Question: <URL>
There is a 'div .background-image-div' (containing a 'span' holding a full screen background image) with 'position:fixed', so it does not scroll with the page content.
The rest of the page content appears hovering/stacked on the top of the background image. The picture I attached show the problems and the positions I applied to different elements of HTML.

The problems/my questions can be divided into two categories:
1. The ul containing the animating text, and the rest of the content (the orange bordered div in the picture) should be in the flow. By "in the flow", I mean they should appear where they are coded in the markup, that is the orange bordered div after the blue bordered ul. But what is happening is that the blue bordered ul is "out of flow" - it does not appear where it was written in the markup, but is hovering over everything else.
2. I want the blue bordered ul to appear at the bottom of the viewport (the screen without scrolling down at all), and the orange boredered div should appear after it - so it is not visible until we scroll down on the page. Now i think I will have to get the window height using JQuery and apply a margin-top of that value to the orange bordered div, (and something like that on blue bordered ul as well)- so i'll get to that later. But if you can suggest a CSS only solution, please do.
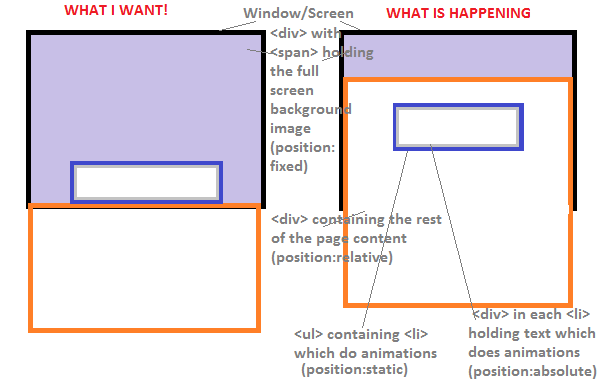
Answer: Got there in the end!
So we did a little rewrite of your layout. To make it a little easier we can create a 'div' that is acting as a page for us taking up 'height: 100%;'. In this we can 'position: absolute;' the 'ul' element at the bottom.
Next we put the text content under the first page element, with a little styling we put a 'width: 90%' and center it using 'margin: 10px auto;' this lets us see the background around the 'div'.
For the background we can place this on the 'body' and get it to resize using the whole page with this little bit of code.
'''
background: url(http://tympanus.net/Tutorials/CSS3FullscreenSlideshow/images/2.jpg) no-repeat center center fixed;
background-size: cover;
'''
And we are good to go! Any questions just let me know.
'''
html,
body {
height: 100%;
margin: 0;
background: url(http://tympanus.net/Tutorials/CSS3FullscreenSlideshow/images/2.jpg) no-repeat center center fixed;
background-size: cover;
}
.firstPage {
height: 100%;
}
.title-slideshow-ul {
position: absolute;
bottom: 0;
left: 0;
right: 0;
margin: auto;
width: 100%;
height: 100px;
list-style: none;
margin: 0px;
padding: 0;
}
.title-slideshow-ul li div {
position: absolute;
width: 100%;
line-height: 100px;
text-align: center;
opacity: 0;
color: red;
-webkit-animation: titleAnimation 36s linear infinite 0s;
-moz-animation: titleAnimation 36s linear infinite 0s;
-o-animation: titleAnimation 36s linear infinite 0s;
-ms-animation: titleAnimation 36s linear infinite 0s;
animation: titleAnimation 36s linear infinite 0s;
}
.title-slideshow-ul li div h3 {
font-family: 'BebasNeueRegular', 'Arial Narrow', Arial, sans-serif;
font-size: 40px;
padding: 0;
margin: 0;
text-transform: uppercase;
}
.content-other-than-slider {
width: 90%;
margin: 10px auto;
padding: 20px;
background: white;
}
/**********************************************************************/
/*title Animations*/
.title-slideshow-ul li:nth-child(2) div {
-webkit-animation-delay: 6s;
-moz-animation-delay: 6s;
-o-animation-delay: 6s;
-ms-animation-delay: 6s;
animation-delay: 6s;
}
.title-slideshow-ul li:nth-child(3) div {
-webkit-animation-delay: 12s;
-moz-animation-delay: 12s;
-o-animation-delay: 12s;
-ms-animation-delay: 12s;
animation-delay: 12s;
}
.title-slideshow-ul li:nth-child(4) div {
-webkit-animation-delay: 18s;
-moz-animation-delay: 18s;
-o-animation-delay: 18s;
-ms-animation-delay: 18s;
animation-delay: 18s;
}
.title-slideshow-ul li:nth-child(5) div {
-webkit-animation-delay: 24s;
-moz-animation-delay: 24s;
-o-animation-delay: 24s;
-ms-animation-delay: 24s;
animation-delay: 24s;
}
.title-slideshow-ul li:nth-child(6) div {
-webkit-animation-delay: 30s;
-moz-animation-delay: 30s;
-o-animation-delay: 30s;
-ms-animation-delay: 30s;
animation-delay: 30s;
}
/* Animation for the title */
@-webkit-keyframes titleAnimation {
0% {
opacity: 0
}
8% {
opacity: 1
}
17% {
opacity: 1
}
25% {
opacity: 0
}
100% {
opacity: 0
}
}
@-moz-keyframes titleAnimation {
0% {
opacity: 0
}
8% {
opacity: 1
}
17% {
opacity: 1
}
25% {
opacity: 0
}
100% {
opacity: 0
}
}
@-o-keyframes titleAnimation {
0% {
opacity: 0
}
8% {
opacity: 1
}
17% {
opacity: 1
}
25% {
opacity: 0
}
100% {
opacity: 0
}
}
@-ms-keyframes titleAnimation {
0% {
opacity: 0
}
8% {
opacity: 1
}
17% {
opacity: 1
}
25% {
opacity: 0
}
100% {
opacity: 0
}
}
@keyframes titleAnimation {
0% {
opacity: 0
}
8% {
opacity: 1
}
17% {
opacity: 1
}
25% {
opacity: 0
}
100% {
opacity: 0
}
}
'''
'''
<div class="firstPage">
<ul class="title-slideshow-ul">
<li>
<div>
<h3>re*lax*a*tion</h3>
</div>
</li>
<li>
<div>
<h3>qui*e*tude</h3>
</div>
</li>
<li>
<div>
<h3>bal*ance</h3>
</div>
</li>
<li>
<div>
<h3>e*qua*nim*i*ty</h3>
</div>
</li>
<li>
<div>
<h3>com*po*sure</h3>
</div>
</li>
<li>
<div>
<h3>se*ren*i*ty</h3>
</div>
</li>
</ul>
</div>
<div class="content-other-than-slider">
<p>Lorem ipsum dolor sit amet, ne errem laboramus vulputate ius, ei sonet fierent qui. Nusquam concludaturque in eos. Te laudem vivendo reformidans vix, ne tantas prompta quaestio vis, illud instructior ne usu. Ei cum velit ceteros principes, et pri tollit
nusquam.</p>
<p>Vim mucius consequat ei, nihil voluptua per at. Elitr dolorum definitiones ea est, et eum tacimates imperdiet, no duo partem molestie. Pri saperet accusamus ut. Eirmod tacimates efficiantur per eu.</p>
<p>Ea recusabo assueverit nec, ex quot ipsum definiebas nam, quot velit dissentiunt vim ne. Magna eligendi accommodare mei et, per aperiri saperet fuisset ex. Cum essent delicatissimi id, sed ea unum scripserit complectitur, duo ad partem fuisset percipit.
Nam quas graeco lucilius ex, legere doming et nam, usu id oportere efficiendi. Unum dictas elaboraret mei ut. Te tota invidunt postulant usu, usu affert facilis verterem ei.</p>
</div>
'''